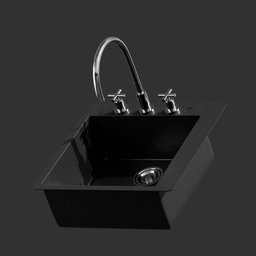
Label: appliances